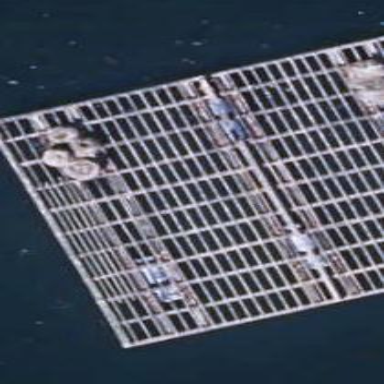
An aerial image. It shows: Image showing man-made mussel raft.